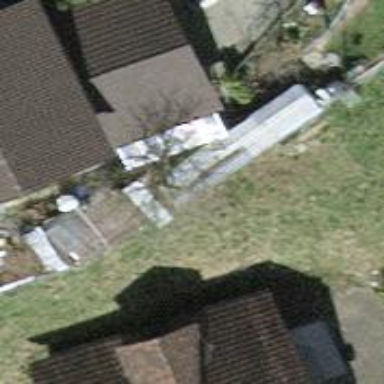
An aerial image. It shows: Garage building.